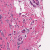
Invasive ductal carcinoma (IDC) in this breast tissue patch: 0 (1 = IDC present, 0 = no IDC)